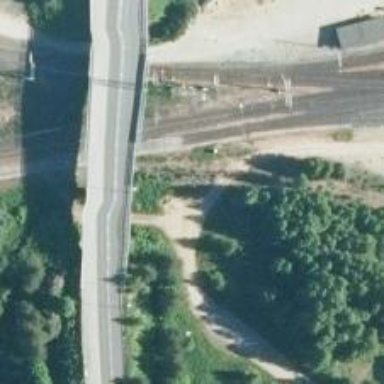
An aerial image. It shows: Disused railway spur line.